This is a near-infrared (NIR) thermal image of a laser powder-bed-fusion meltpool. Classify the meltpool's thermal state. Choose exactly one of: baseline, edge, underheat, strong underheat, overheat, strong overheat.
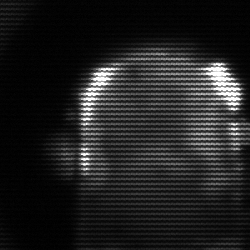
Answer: baseline